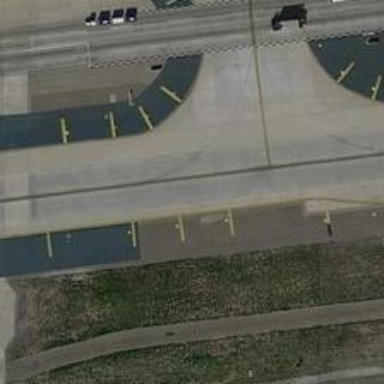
Two planes is on the runway to wait for take-off .